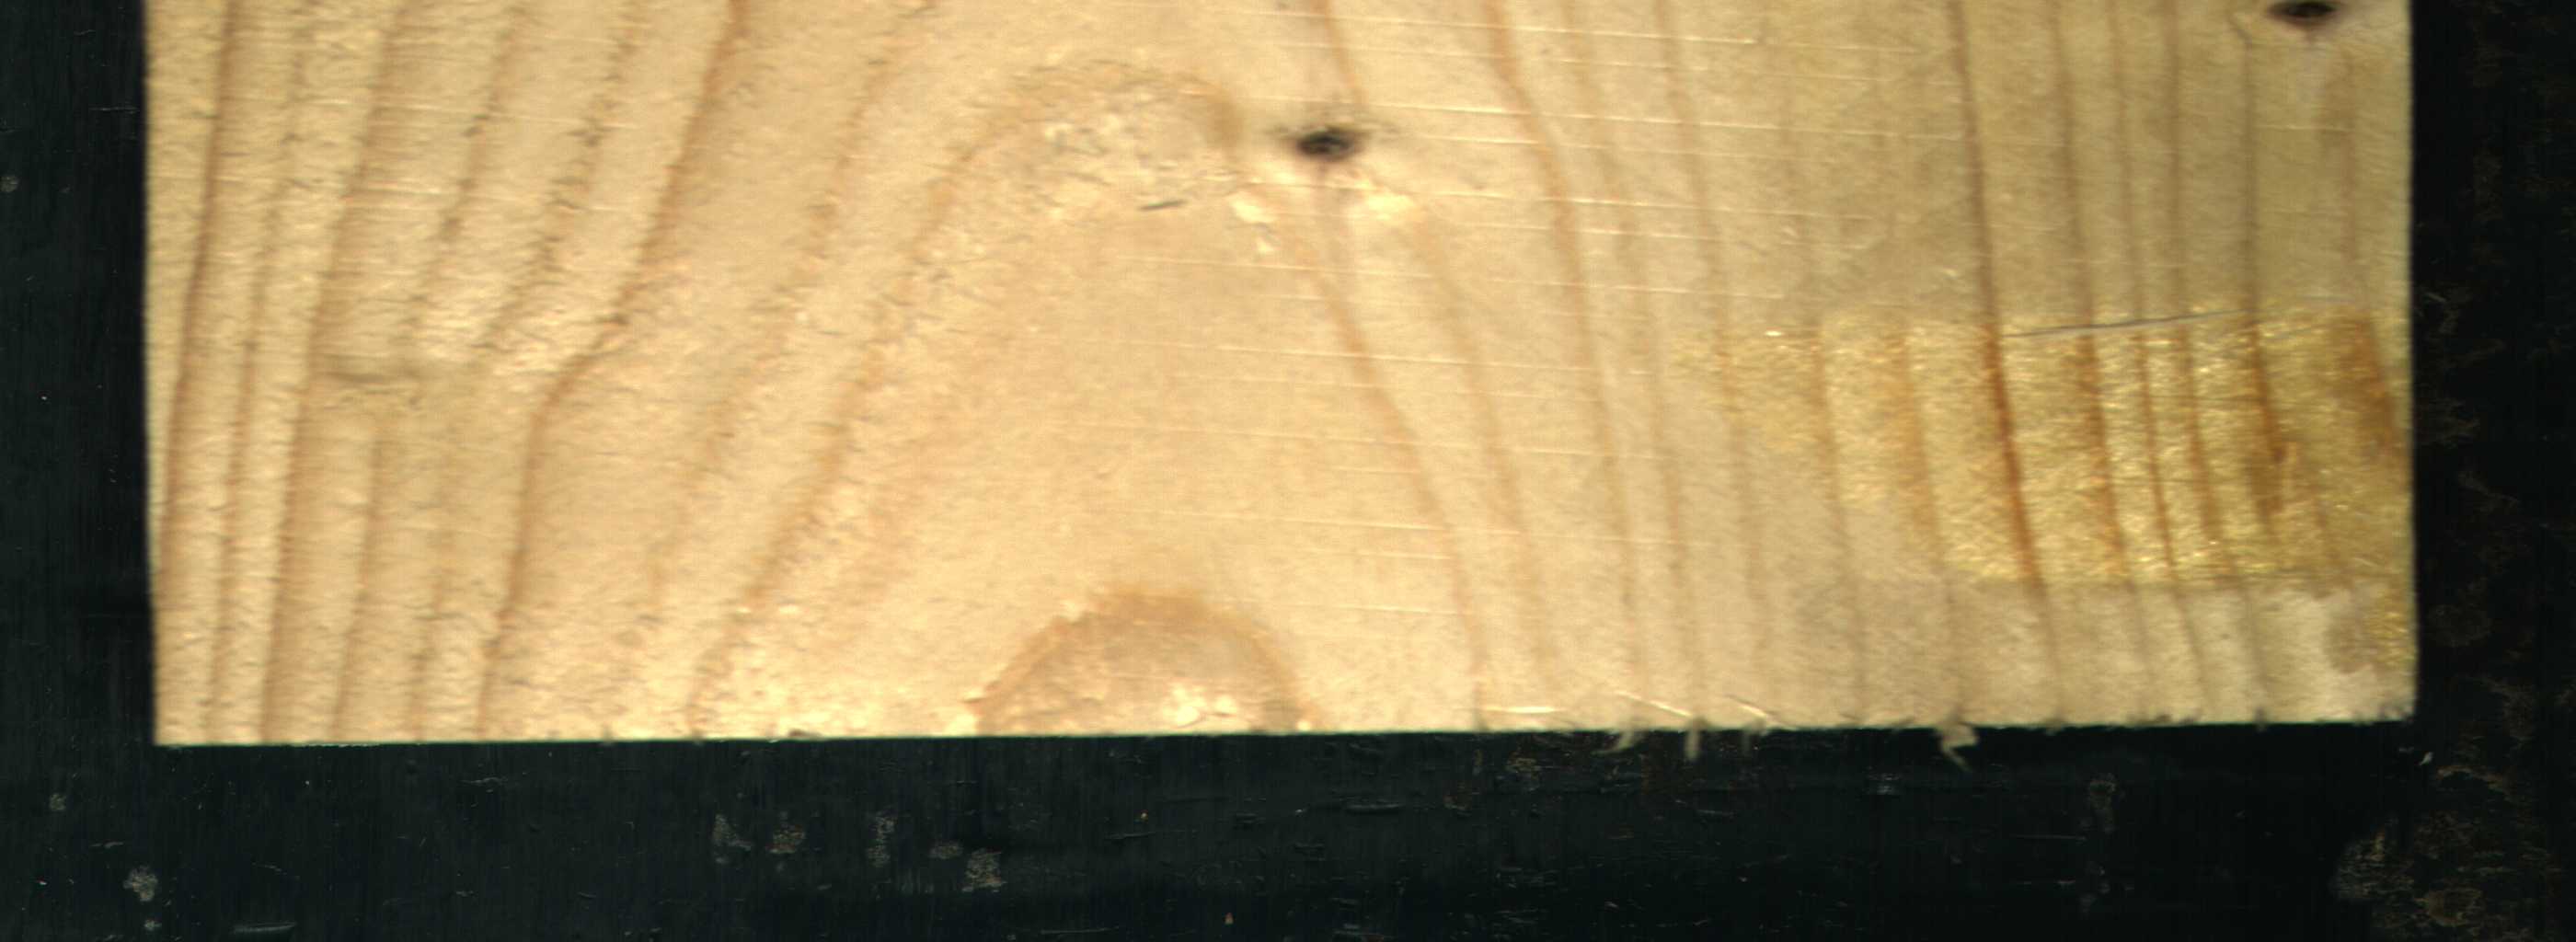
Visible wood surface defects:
resin
Live_Knot
Live_Knot